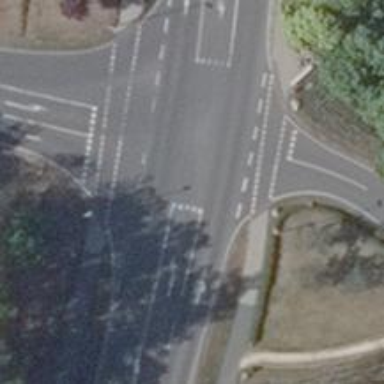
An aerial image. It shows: Secondary road with asphalt surface.